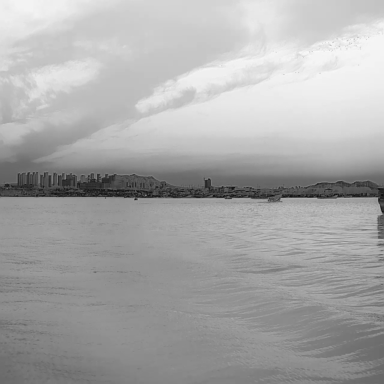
There are eight bulk_carriers in the infrared image.